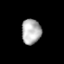
Tissue: lung
Cell type: Epithelial cells
Senescence score: 0.2131
Nuclear area (px): 475
Mean DAPI intensity: 179.823